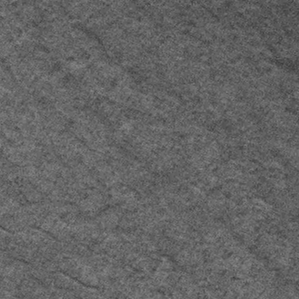
Label: frost